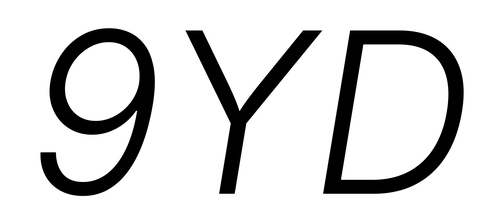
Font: Inter-Italic_Light_Italic